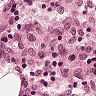
Metastatic tissue present: no